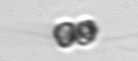
Label: Corymbellus